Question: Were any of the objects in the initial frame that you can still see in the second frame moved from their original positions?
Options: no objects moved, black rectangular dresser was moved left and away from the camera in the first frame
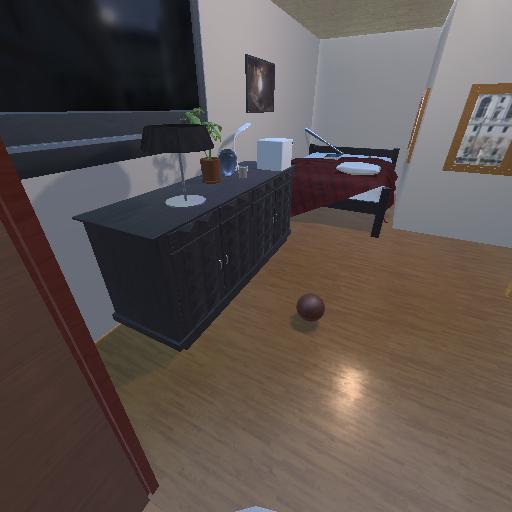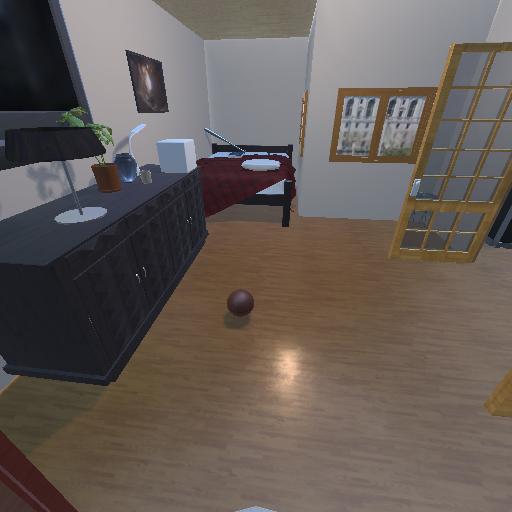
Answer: no objects moved